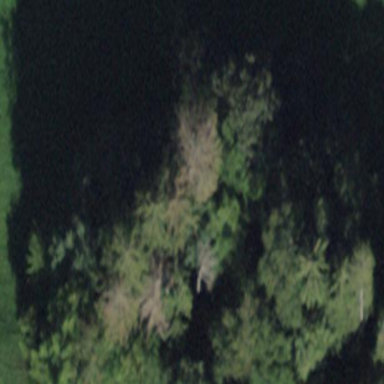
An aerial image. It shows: Forest area.